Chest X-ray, PA view. Patient: 49 years old, sex F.
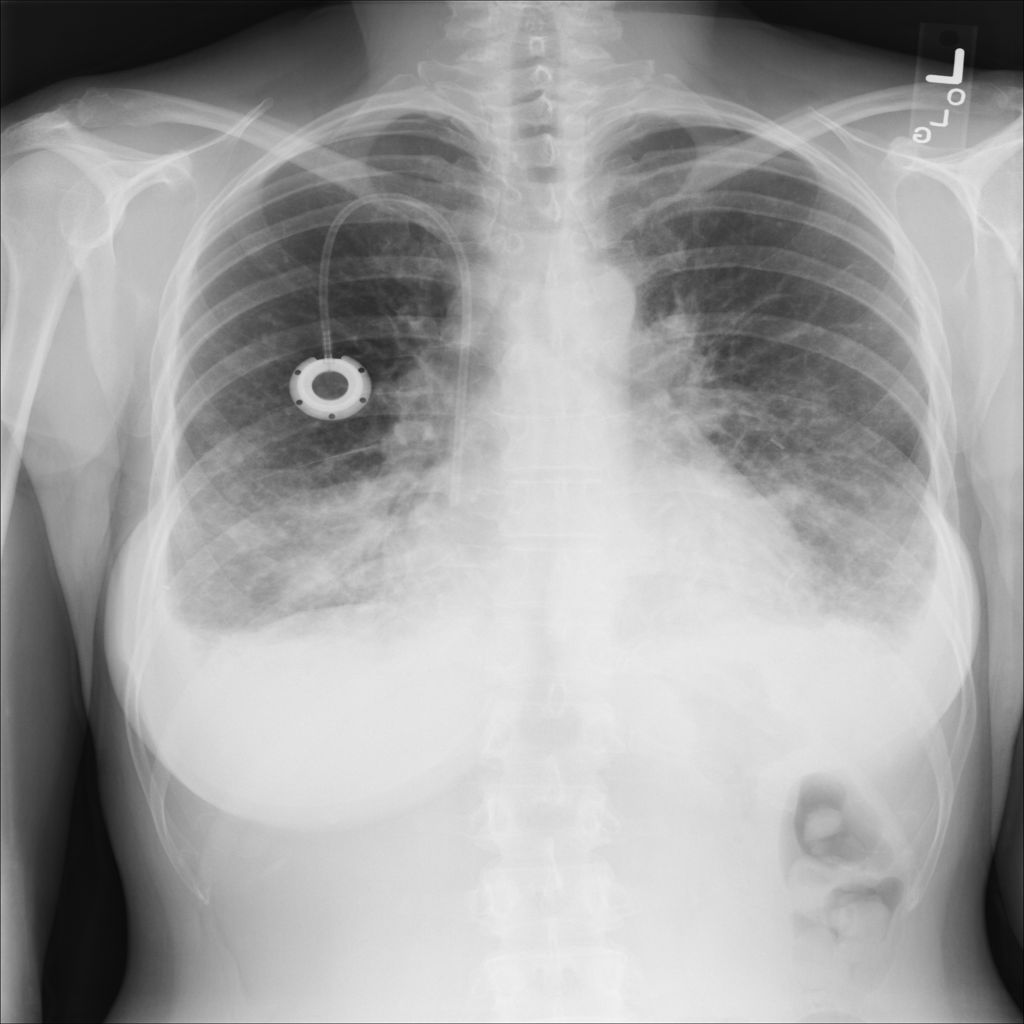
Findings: Effusion, Infiltration